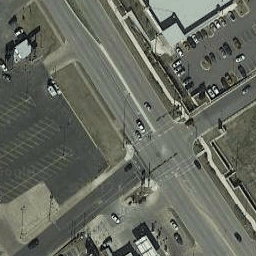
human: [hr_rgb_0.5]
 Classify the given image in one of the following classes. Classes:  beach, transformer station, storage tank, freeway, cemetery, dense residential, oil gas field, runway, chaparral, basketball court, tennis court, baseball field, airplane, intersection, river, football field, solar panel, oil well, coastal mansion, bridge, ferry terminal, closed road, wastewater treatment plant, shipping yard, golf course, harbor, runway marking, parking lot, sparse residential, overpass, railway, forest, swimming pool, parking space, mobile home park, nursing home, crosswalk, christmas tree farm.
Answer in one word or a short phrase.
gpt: intersection